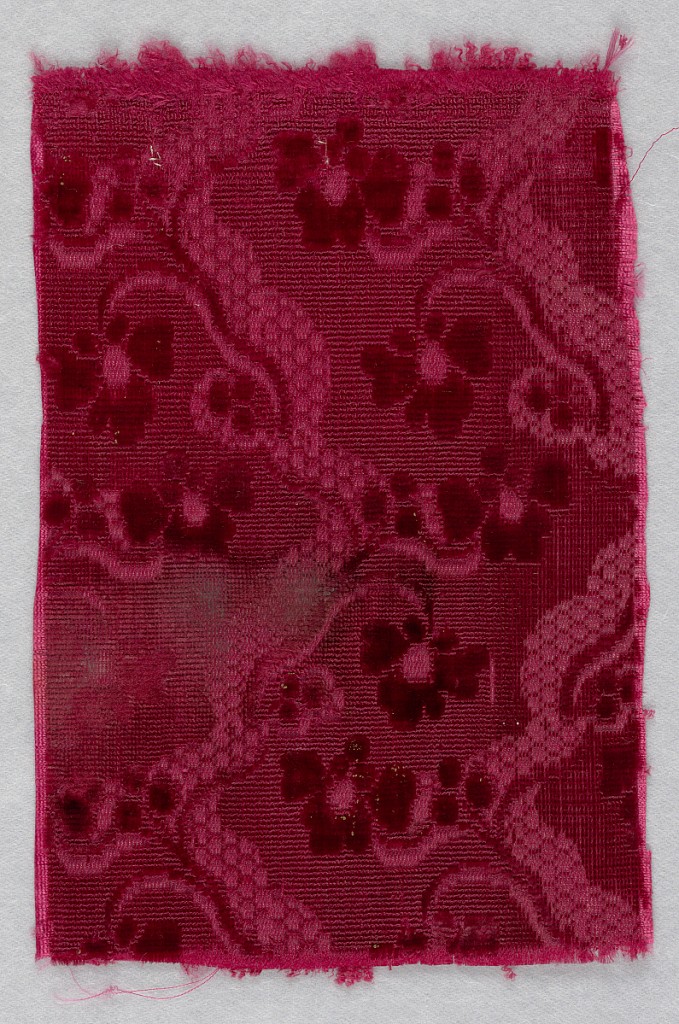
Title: Fragment
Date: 18th century
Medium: silk Technique: cut and uncut supplementary warp pile (velvet) in a satin foundation
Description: Fragment of cut and uncut red velvet with a pattern of flower sprigs and ribbon garland.